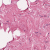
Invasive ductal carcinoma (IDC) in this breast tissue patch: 0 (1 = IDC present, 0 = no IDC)